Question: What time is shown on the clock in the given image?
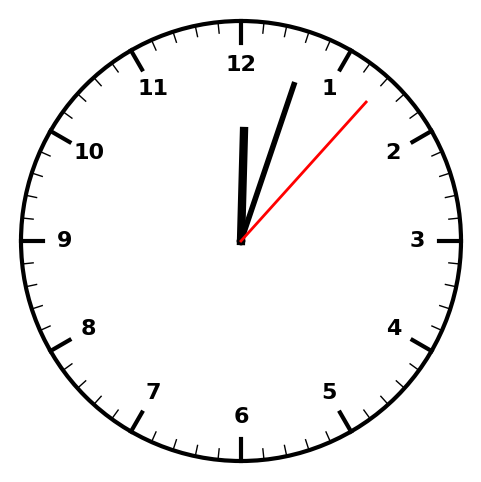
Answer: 12:03:07